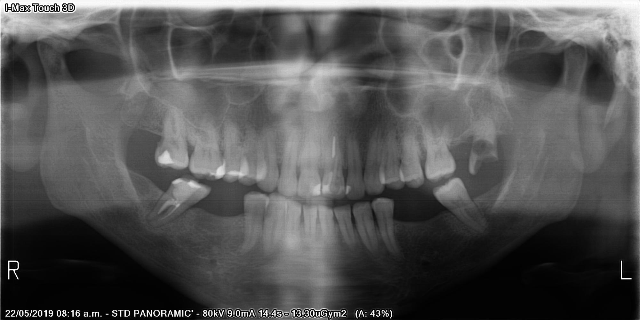
adult